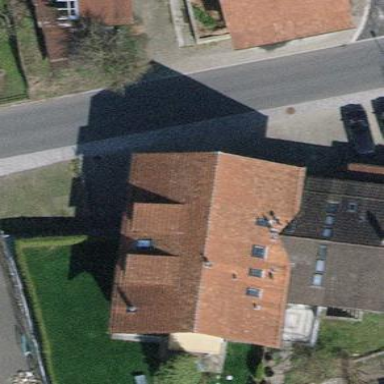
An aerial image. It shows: Terrace building.